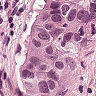
Metastatic tissue present: yes